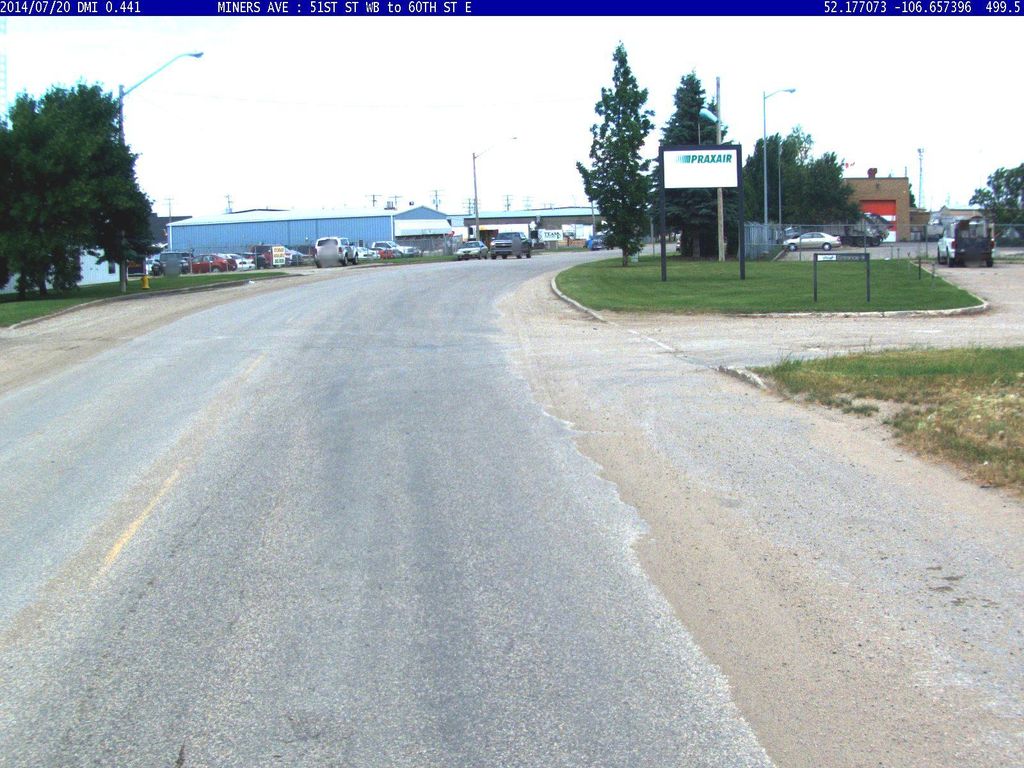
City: saskatoon